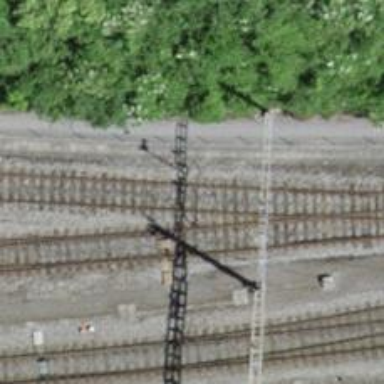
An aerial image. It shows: Railway switch.